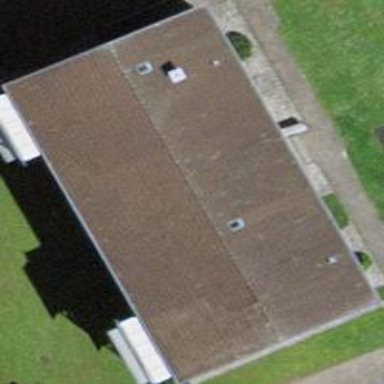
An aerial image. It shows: Residential building.